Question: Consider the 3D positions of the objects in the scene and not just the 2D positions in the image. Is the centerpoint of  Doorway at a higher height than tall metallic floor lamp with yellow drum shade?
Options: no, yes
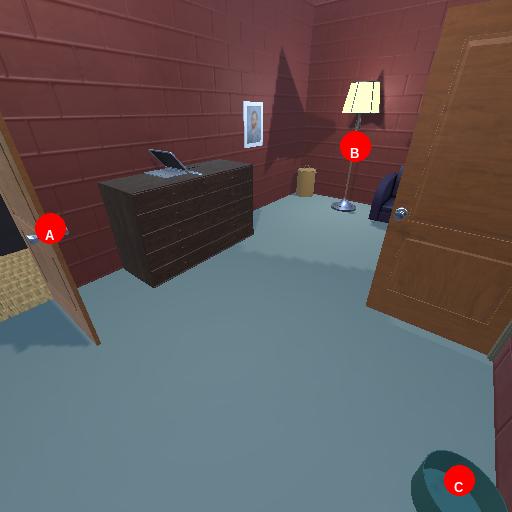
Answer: no